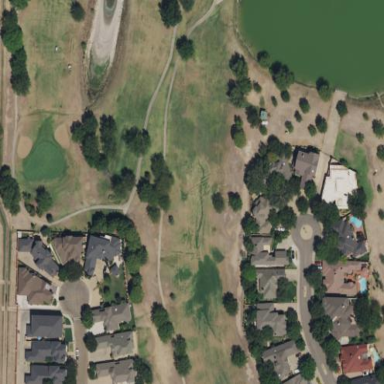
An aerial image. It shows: Area with grass used as rough in golf course.